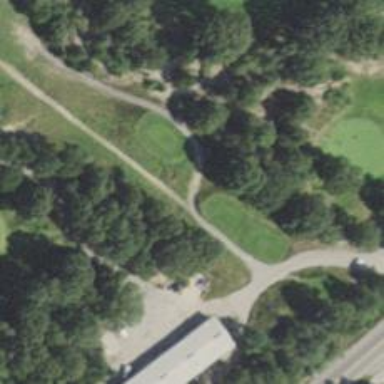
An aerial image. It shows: Pathway for golfing.